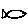
Label: fish